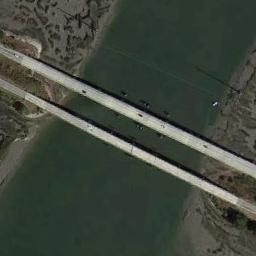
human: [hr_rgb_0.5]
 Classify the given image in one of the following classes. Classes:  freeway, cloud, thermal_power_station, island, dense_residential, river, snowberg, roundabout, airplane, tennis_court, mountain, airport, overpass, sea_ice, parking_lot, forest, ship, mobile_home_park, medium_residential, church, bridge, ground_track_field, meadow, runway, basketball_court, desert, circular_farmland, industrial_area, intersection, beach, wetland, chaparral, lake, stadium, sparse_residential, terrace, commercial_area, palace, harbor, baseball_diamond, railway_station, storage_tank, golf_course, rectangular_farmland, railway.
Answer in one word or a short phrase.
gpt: bridge